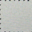
Piece: xx